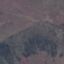
Land use / land cover class: Pasture